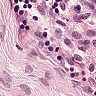
Metastatic tissue present: no